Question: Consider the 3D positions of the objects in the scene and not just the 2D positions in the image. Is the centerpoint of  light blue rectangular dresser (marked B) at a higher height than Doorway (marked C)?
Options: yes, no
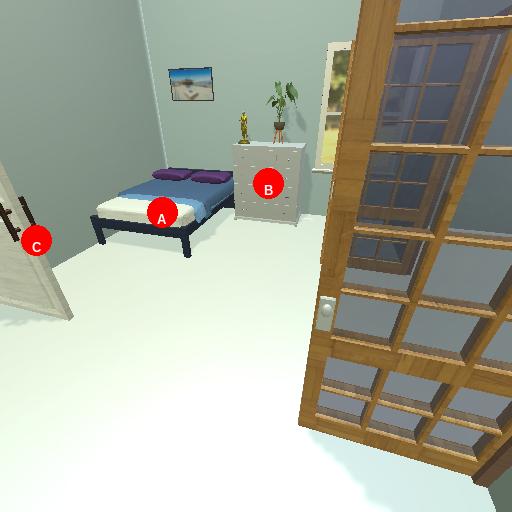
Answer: yes